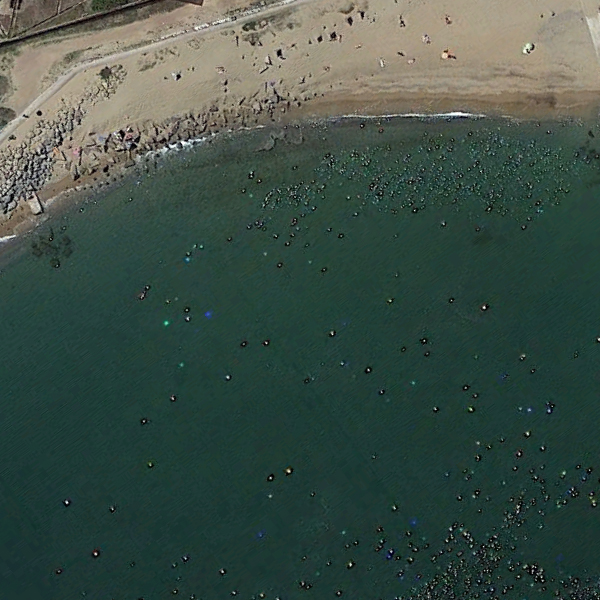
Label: Beach